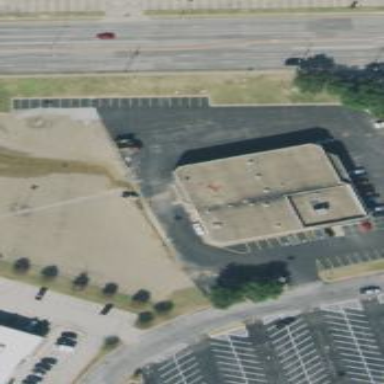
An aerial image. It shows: Building that houses car repair shop.